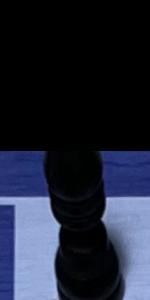
Label: Bishop_Black